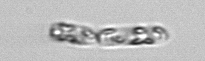
Label: Dactyliosolen_fragilissimus